Question: I am working on a chatting application in WPF and I want to use emoticons in it. I am working on WPF app. I want to read emoticons which are coming from Android/iOS devices and show respective images.
On WPF, I am getting a black Emoticon looking like . I somehow got a library of emoji icons which are saved with respective hex/escaped unicode values.
So, I want to convert these symbols of emoticons into UTF-32/escaped unicode so that I can directly replace related emoji icons with them.
I had tried to convert an emoticon to its unicode but end up getting a different string with couple of symbols, which are having different unicode.
'''
string unicodeString = "o2"; // represents
Encoding unicode = Encoding.Unicode;
byte[] unicodeBytes = unicode.GetBytes(unicodeString);
char[] unicodeChars = new char[unicode.GetCharCount(unicodeBytes, 0, unicodeBytes.Length)];
unicode.GetChars(unicodeBytes, 0, unicodeBytes.Length, unicodeChars, 0);
string asciiString = new string(unicodeChars);
'''
Any help is appreciated!!
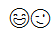
Answer: Your escaped Unicode String is invalid in C#.
'''
string unicodeString = "o2"; // represents
'''
This piece of code doesnt represent the "slightly smiling face" since C# only respects the first 4 characters - representing an UTF-16 (with 2 Bytes).
So what you actually get is the letter representing '1F64' followed by a simple '2'.
<URL>
So this: 'o2'
If you want to type hex with 4 Bytes and get the corresponding string you have to use:
'''
var unicodeString = char.ConvertFromUtf32(0x1F642);
'''
<URL>
or you could write it like this:
'''
🙂
'''
This string can than be parsed like this, to get your desired result which is again is the hex value that we started with:
'''
var x = char.ConvertFromUtf32(0x1F642);
var enc = new UTF32Encoding(true, false);
var bytes = enc.GetBytes(x);
var hex = new StringBuilder();
for (int i = 0; i < bytes.Length; i++)
{
hex.AppendFormat("{0:x2}", bytes[i]);
}
var o = hex.ToString();
//result is 0001F642
'''
(The result has the leading Zeros, since an UTF-32 is always 4 Bytes)
Instead of the for Loop you can also use 'BitConverter.ToString(byte<URL> the result than will look like:
'''
var x = char.ConvertFromUtf32(0x1F642);
var enc = new UTF32Encoding(true, false);
var bytes = enc.GetBytes(x);
var o = BitConverter.ToString(bytes);
//result is 00-01-F6-42
'''